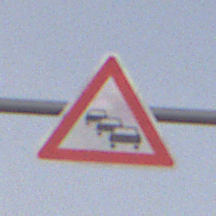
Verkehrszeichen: Stau
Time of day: MorningAfternoon
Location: Outdoor (Nature)
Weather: PartlyCloudy
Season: NotSpecified
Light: Natural